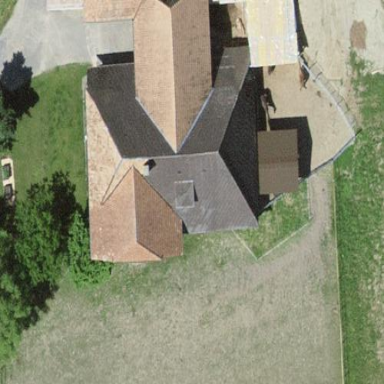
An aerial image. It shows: Farm building.